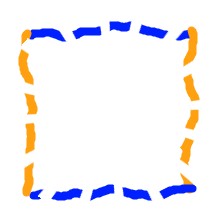
Shape: square